Field crop: maize
Growth stage: 1
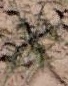
Species: salsola